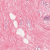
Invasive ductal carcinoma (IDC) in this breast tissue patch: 0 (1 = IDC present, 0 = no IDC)